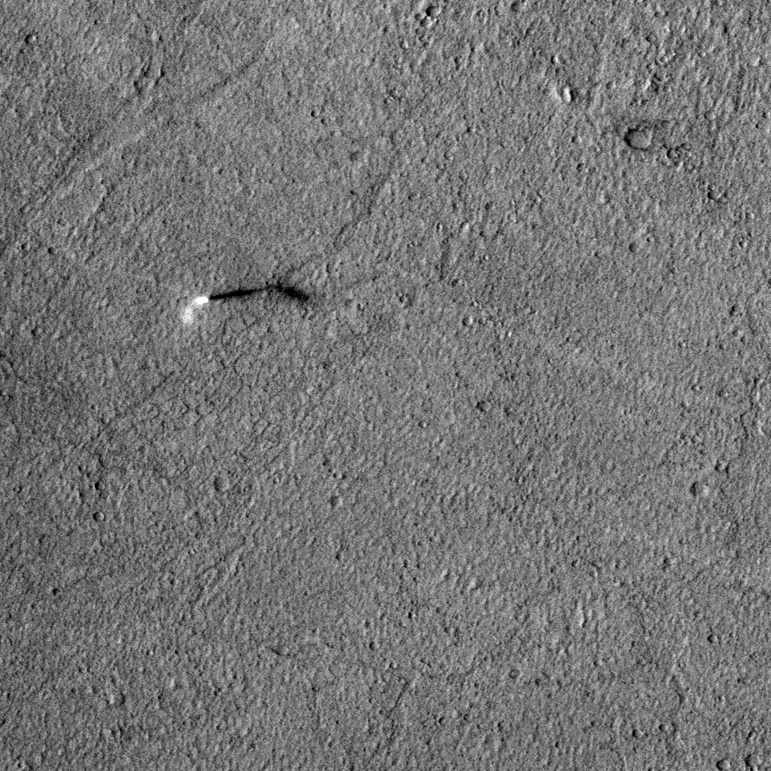
Label: dustdevil